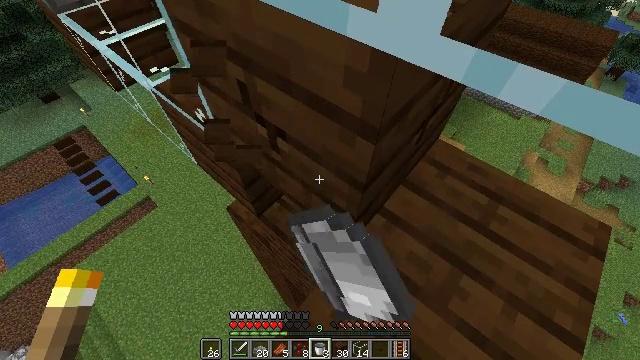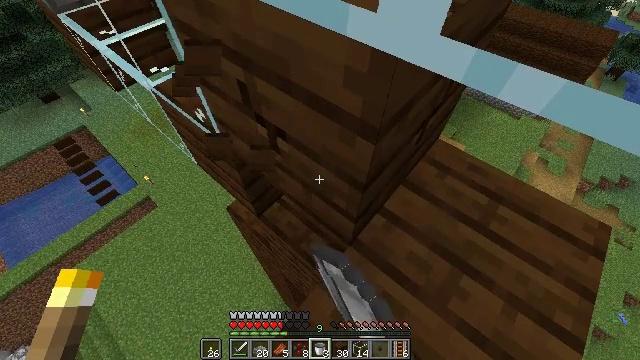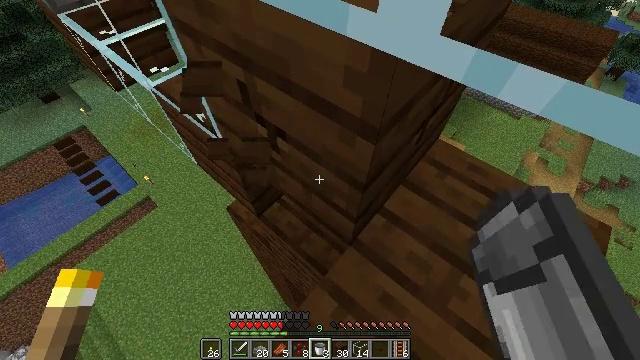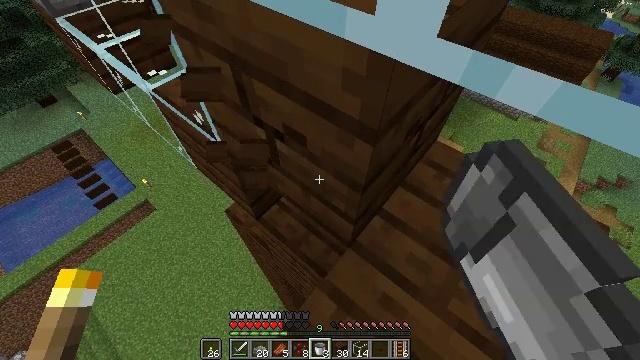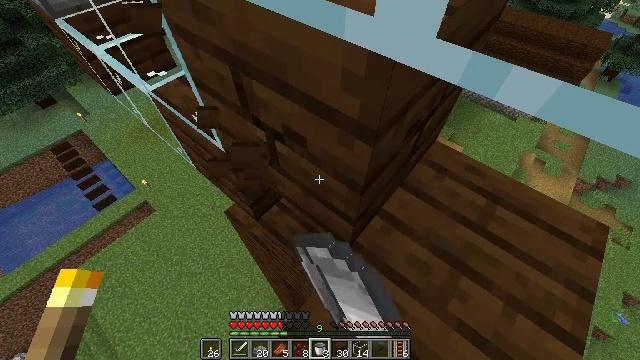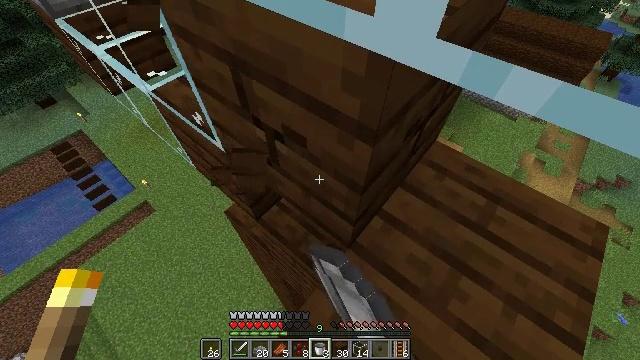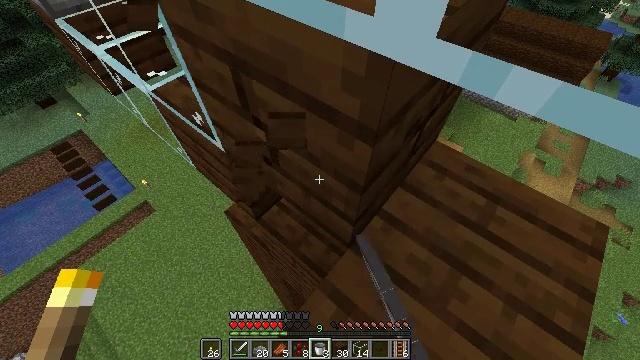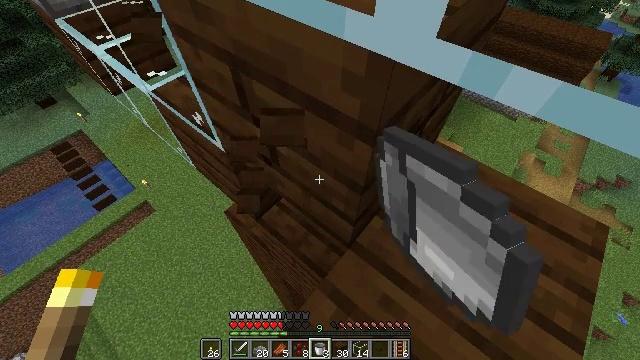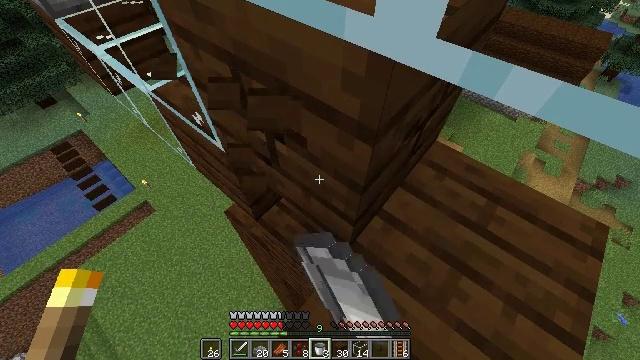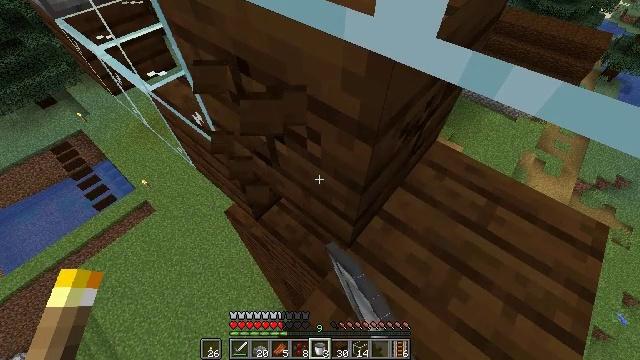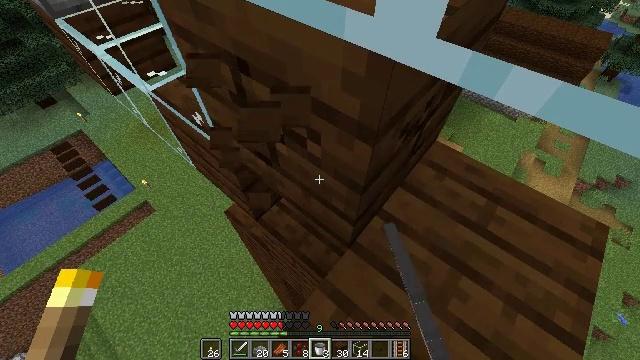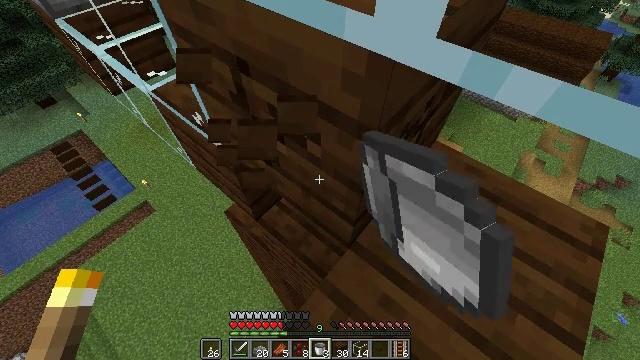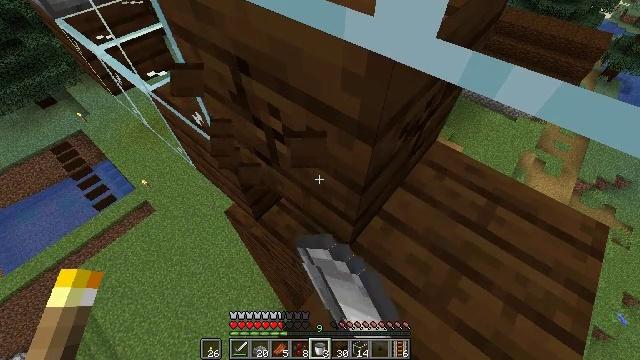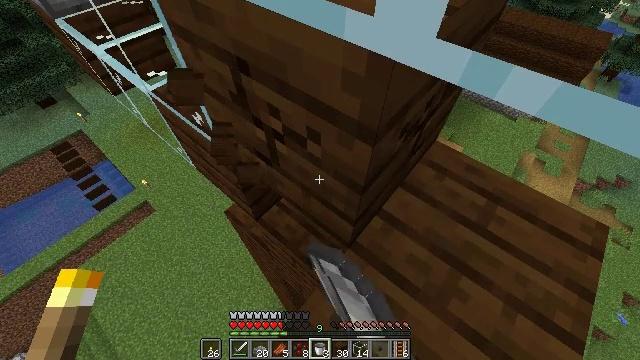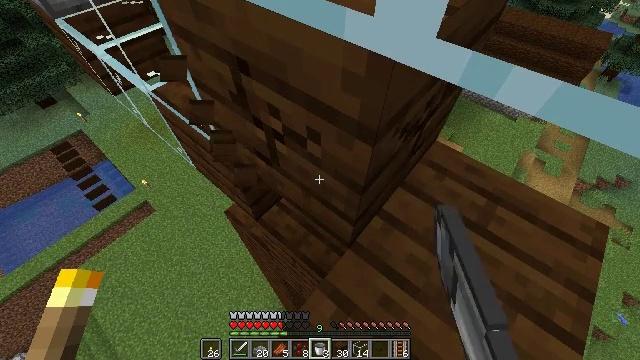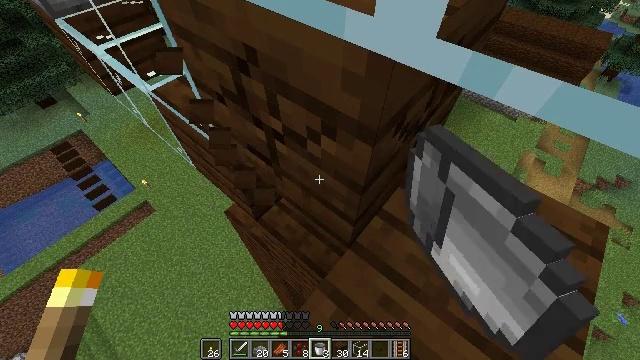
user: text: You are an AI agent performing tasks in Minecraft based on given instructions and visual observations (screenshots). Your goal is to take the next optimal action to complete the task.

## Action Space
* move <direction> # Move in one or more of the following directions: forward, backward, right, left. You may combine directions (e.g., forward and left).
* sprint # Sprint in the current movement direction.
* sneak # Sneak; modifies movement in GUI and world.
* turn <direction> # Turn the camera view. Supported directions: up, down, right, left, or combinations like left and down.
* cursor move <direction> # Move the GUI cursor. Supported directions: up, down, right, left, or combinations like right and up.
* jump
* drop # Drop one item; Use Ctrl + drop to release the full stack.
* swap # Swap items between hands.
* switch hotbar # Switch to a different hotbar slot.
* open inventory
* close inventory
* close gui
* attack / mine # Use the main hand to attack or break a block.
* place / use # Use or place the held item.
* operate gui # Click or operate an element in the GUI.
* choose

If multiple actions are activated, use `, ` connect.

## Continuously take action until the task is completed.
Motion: motion action
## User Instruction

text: Attack the dark oak planks to recycle them.
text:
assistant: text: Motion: sneak, attack / mine
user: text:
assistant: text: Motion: sneak, attack / mine
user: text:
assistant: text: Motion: sneak, attack / mine
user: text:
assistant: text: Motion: sneak, attack / mine
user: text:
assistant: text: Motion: sneak, attack / mine
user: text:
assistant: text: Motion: sneak, attack / mine
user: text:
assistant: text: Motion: sneak, attack / mine
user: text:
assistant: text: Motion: sneak, attack / mine
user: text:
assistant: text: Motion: sneak, attack / mine
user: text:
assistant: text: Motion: sneak, attack / mine
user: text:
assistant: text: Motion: sneak, attack / mine
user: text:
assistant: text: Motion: sneak, attack / mine
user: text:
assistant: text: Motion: sneak, attack / mine
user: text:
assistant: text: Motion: sneak, attack / mine
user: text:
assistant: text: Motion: sneak, attack / mine
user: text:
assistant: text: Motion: sneak, attack / mine
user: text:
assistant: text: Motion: sneak, attack / mine
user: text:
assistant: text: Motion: sneak, attack / mine
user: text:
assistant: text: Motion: sneak, attack / mine
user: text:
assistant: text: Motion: sneak, attack / mine
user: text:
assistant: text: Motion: sneak, attack / mine
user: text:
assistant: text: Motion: sneak, attack / mine
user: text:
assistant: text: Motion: sneak, attack / mine
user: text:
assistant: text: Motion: sneak, attack / mine
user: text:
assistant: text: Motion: sneak, attack / mine
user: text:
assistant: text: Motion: sneak, attack / mine
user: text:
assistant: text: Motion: sneak, attack / mine
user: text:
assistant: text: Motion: sneak, attack / mine
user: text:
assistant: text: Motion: sneak, attack / mine
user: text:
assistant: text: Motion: sneak, attack / mine